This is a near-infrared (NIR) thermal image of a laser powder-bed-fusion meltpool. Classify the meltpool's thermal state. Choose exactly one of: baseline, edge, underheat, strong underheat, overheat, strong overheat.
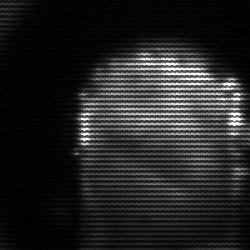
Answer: baseline